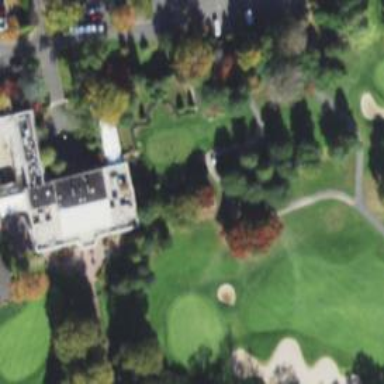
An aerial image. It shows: Path used for both walking and golf.